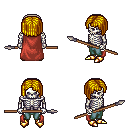
a pixel art fantasy rpg character, male body template, skeleton, maroon cape, teal pants, blonde pageboy hairstyle, gold boots, spear, four views (front, back, left, right), 2x2 character sprite sheet, small pixel art, hard edges, no anti-aliasing